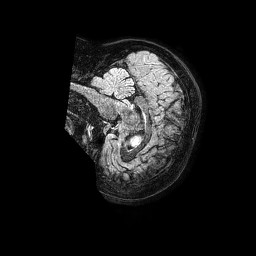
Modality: FLAIR
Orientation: sagittal
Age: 42
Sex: female
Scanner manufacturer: philips
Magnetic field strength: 1.5 T
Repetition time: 4.8 s
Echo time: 0.3 s